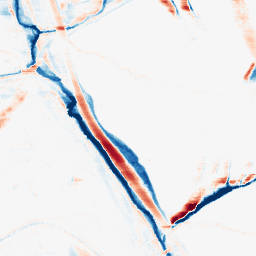
Category: morphological
Decomposition family: morphological_rect
Decomposition parameters: operation: average
width: 20
height: 5
Upsampling method: regularized
Upsampling parameters: scale: 4
lambda_reg: 0.01
Upsampling scale: 4